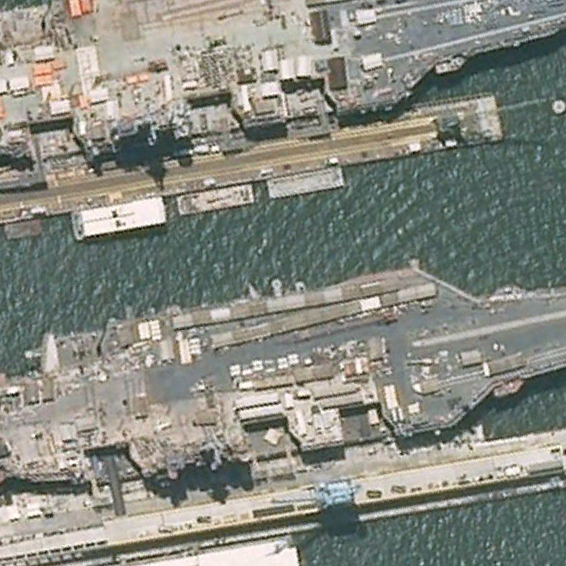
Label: aircraft_carrier